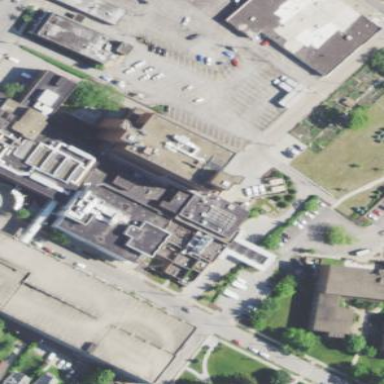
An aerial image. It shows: Healthcare center housed in building.